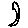
Label: moon